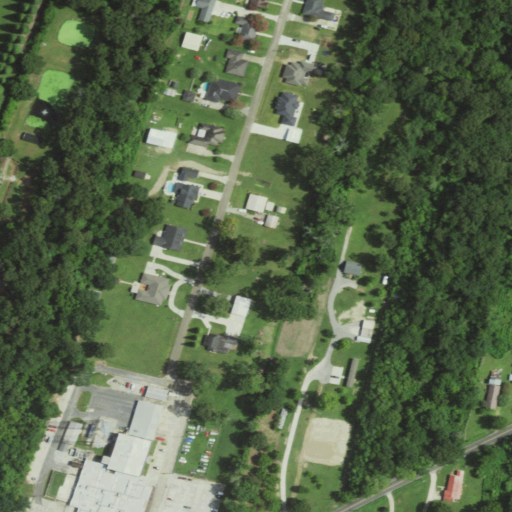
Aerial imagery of cape in Louisiana named College Point containing woody wetlands, open development, low intensity development, pasture, herbaceous wetlands, high intensity development, medium intensity development, grassland, and evergreen forest